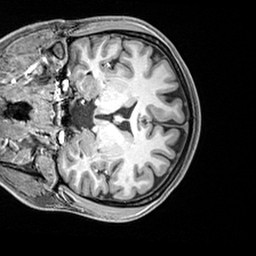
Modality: T1w
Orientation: coronal
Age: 23
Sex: female
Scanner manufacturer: siemens
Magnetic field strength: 3 T
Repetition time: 2.4 s
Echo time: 0.00217 s